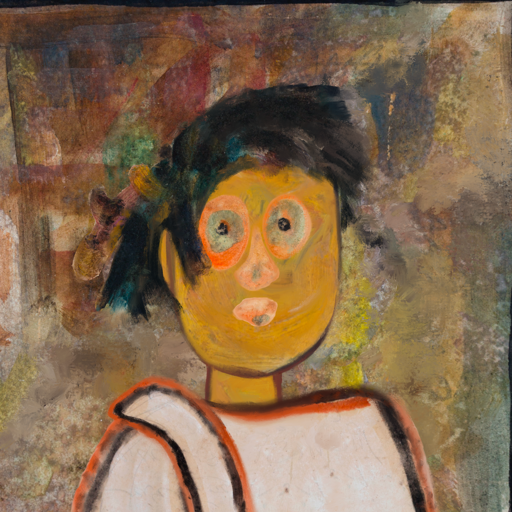
Background: Mosgoul, Head And Neck Front: After_Raid, Face Front: Childish, Bust: Roy_Bahadur, Hair Front: Pipe, Head Accessory: Blank, Second Necklace: Blank, Necklace: Blank, Baby: Blank